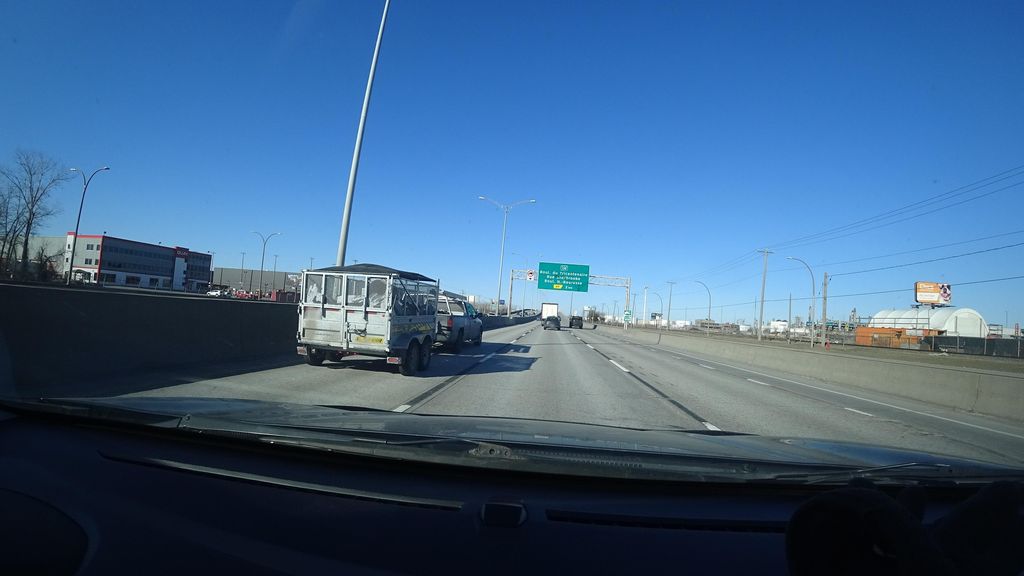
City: montreal